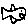
Label: fish